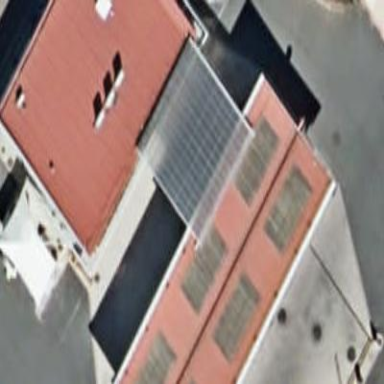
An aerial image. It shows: View of roof of building.